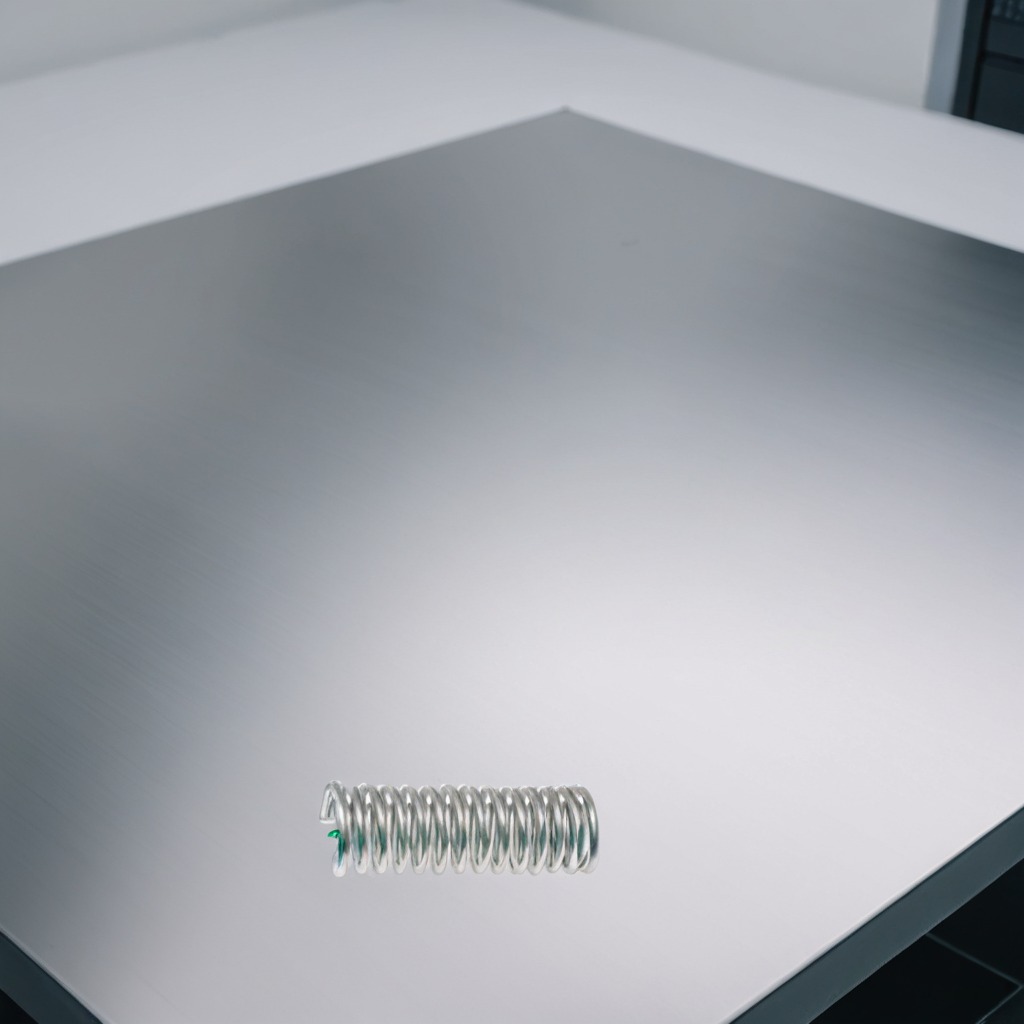
A coiled metal spring lies on the stainless steel table in a high-end prototyping lab.